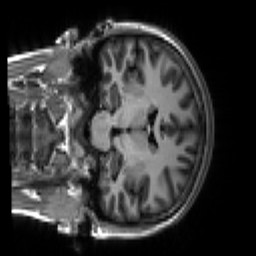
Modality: T1w
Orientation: coronal
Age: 19
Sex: female
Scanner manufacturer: siemens
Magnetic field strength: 3 T
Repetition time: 2.3 s
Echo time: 0.00266 s